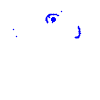
Particle: pion